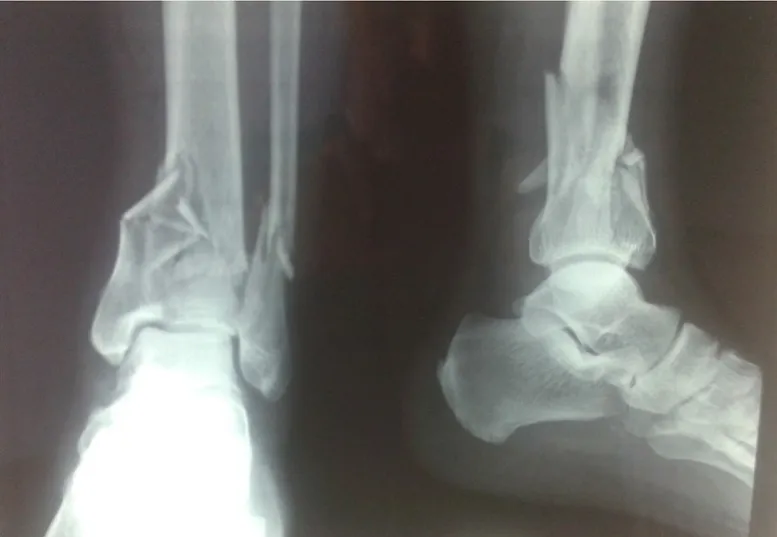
Initial lower extremity radiographs showing the distal tibial and fibular fractures.
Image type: radiology (x_ray)